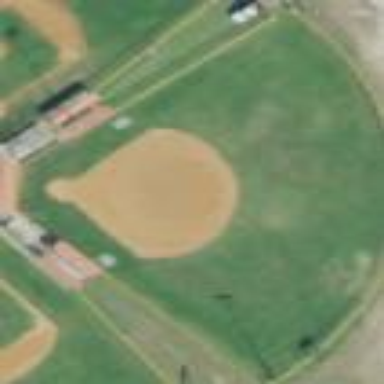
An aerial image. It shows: Baseball pitch for leisure land.